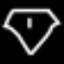
Label: diamond